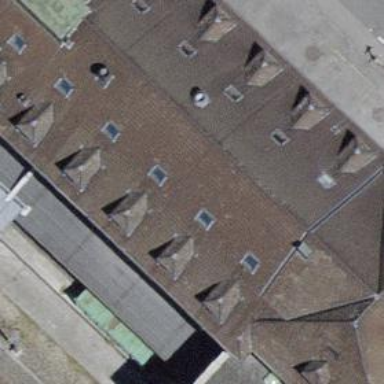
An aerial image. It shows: Gabled retail building with roof made of roof tiles.